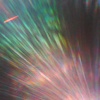
Label: sunburn